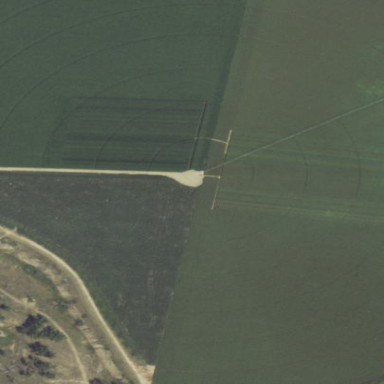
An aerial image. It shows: Farmland with center pivot irrigation.